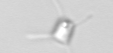
Label: Chaetoceros_tenuissimus